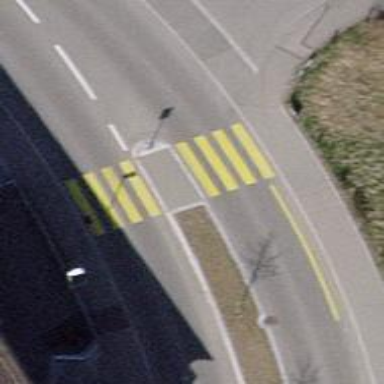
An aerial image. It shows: Zebra crossing on the road.